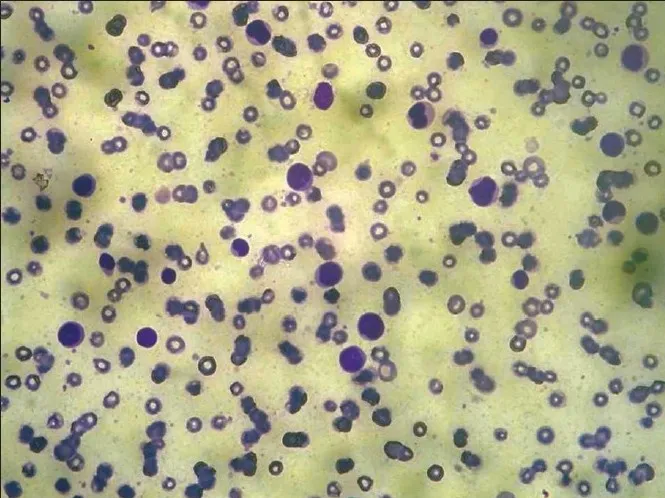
FNAC from temporal swelling with hemorrhagic background showing blast cells (May Grunwald Geimsa stain, 20x).
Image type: pathology (giemsa)